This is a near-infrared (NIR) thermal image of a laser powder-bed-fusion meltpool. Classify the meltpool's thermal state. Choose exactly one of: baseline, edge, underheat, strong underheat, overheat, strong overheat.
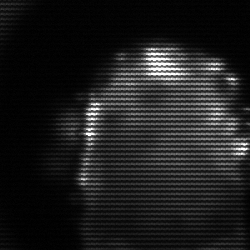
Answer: baseline